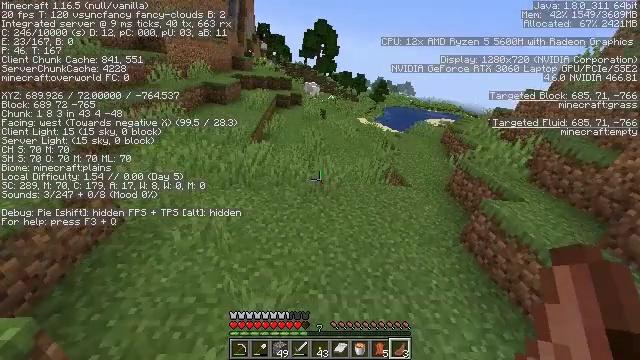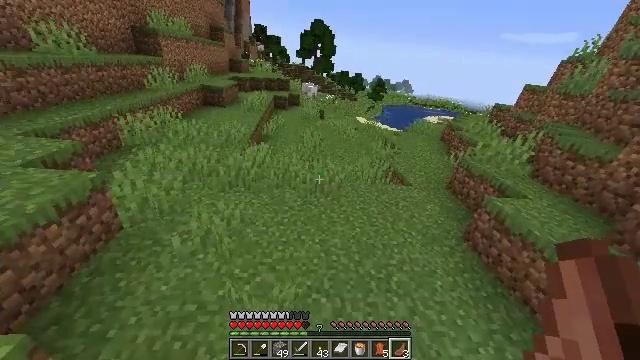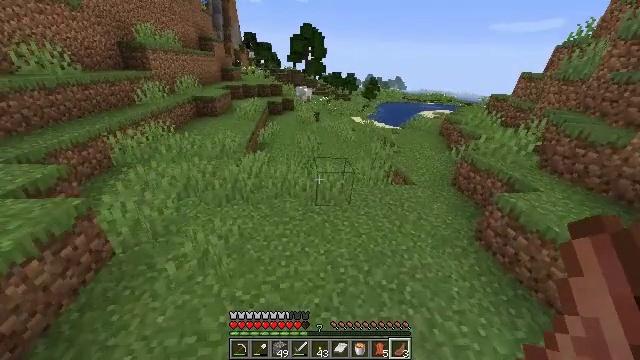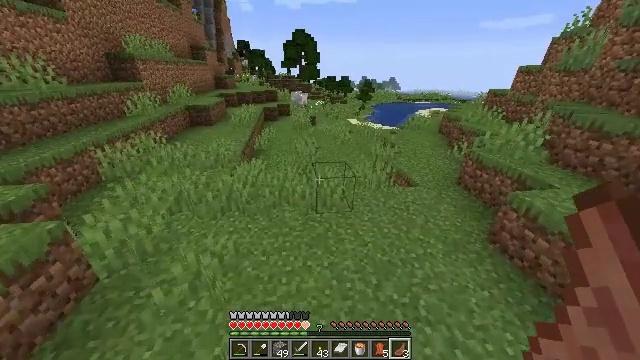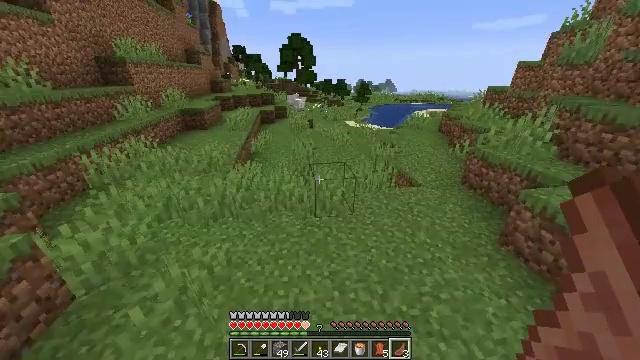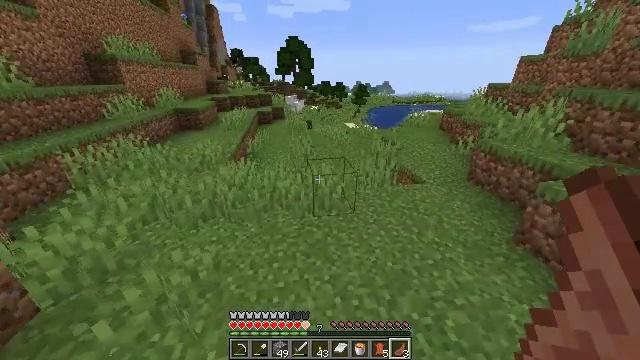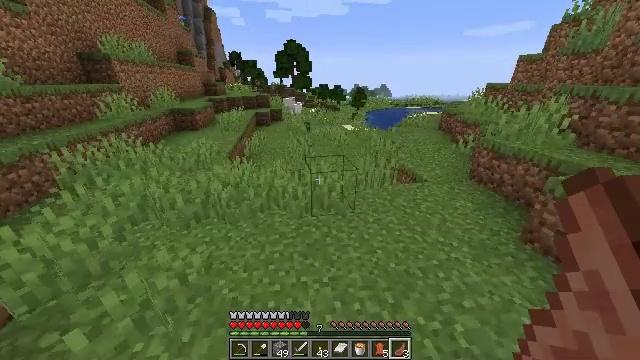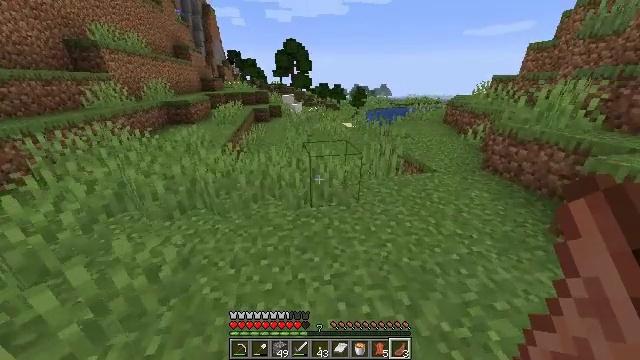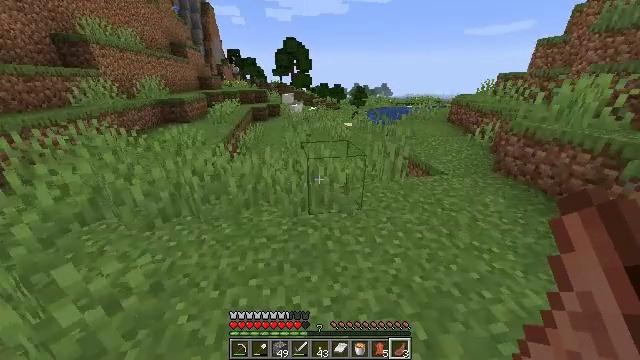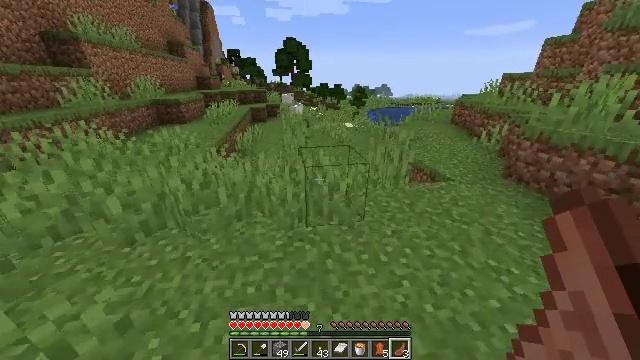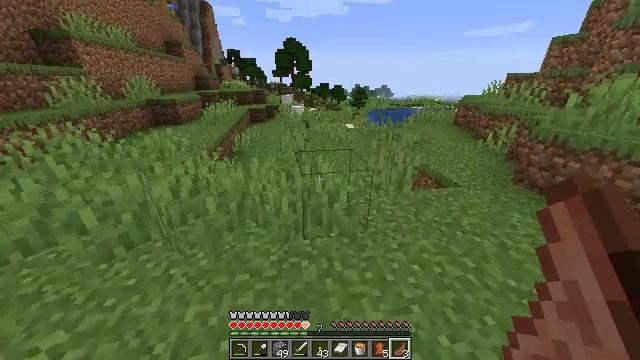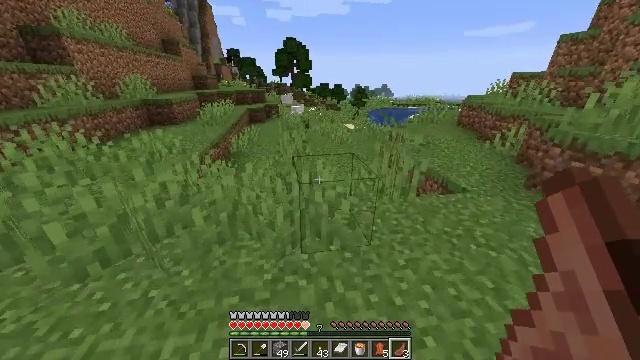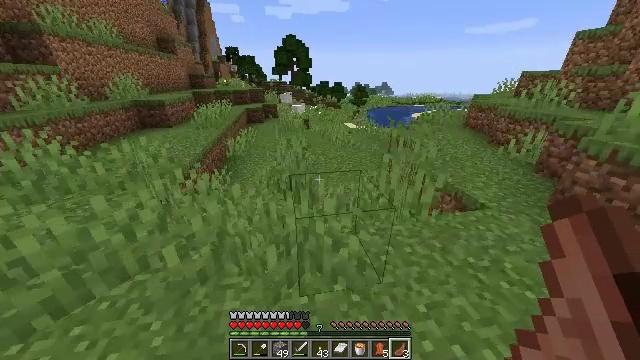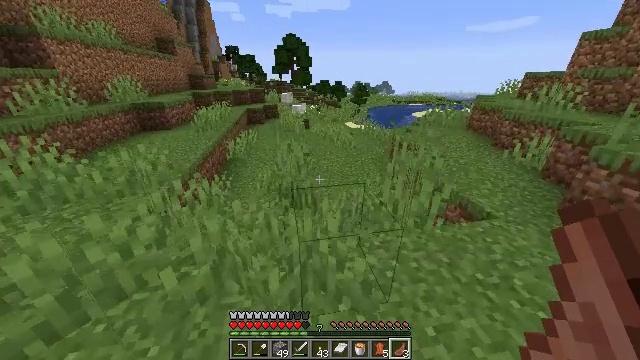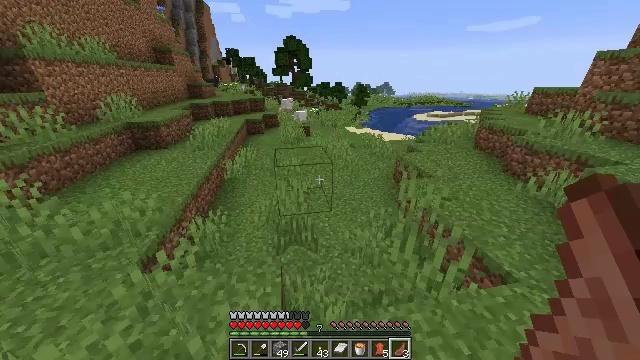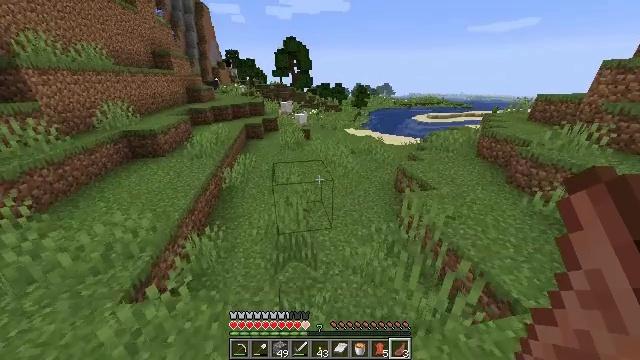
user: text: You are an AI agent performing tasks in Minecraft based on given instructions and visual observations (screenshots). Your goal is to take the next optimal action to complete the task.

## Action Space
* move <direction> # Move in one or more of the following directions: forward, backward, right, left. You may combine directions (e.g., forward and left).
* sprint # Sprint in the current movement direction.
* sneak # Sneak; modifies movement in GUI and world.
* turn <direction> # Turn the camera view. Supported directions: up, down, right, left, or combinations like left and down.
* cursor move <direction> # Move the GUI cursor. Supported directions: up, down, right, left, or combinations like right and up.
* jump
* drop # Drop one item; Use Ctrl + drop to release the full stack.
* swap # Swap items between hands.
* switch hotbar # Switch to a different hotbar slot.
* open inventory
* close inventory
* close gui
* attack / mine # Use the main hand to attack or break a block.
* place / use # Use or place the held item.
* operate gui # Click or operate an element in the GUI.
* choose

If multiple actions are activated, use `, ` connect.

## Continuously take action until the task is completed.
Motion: motion action
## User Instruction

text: Collect red sand from a desert biome.
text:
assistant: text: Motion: move forward
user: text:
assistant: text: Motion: move forward
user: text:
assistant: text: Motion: move forward
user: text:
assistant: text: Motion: move forward
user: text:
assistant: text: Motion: move forward
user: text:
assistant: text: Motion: move forward
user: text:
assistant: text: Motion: move forward
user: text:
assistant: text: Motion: move forward, sprint
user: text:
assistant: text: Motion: move forward, sprint
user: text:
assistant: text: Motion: move forward, sprint
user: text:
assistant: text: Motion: move forward, sprint
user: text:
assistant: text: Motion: move forward, sprint
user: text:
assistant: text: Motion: move forward, sprint, jump
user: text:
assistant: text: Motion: move forward, sprint, jump
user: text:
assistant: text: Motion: move forward, sprint, jump
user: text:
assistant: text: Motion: move forward, sprint, jump
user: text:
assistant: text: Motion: move forward, sprint, jump
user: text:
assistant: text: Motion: move forward, sprint, jump
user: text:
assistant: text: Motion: move forward, sprint, jump
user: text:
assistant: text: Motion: move forward, sprint, jump
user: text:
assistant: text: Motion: move forward, sprint, jump
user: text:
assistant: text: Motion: move forward, sprint, jump
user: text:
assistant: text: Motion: move forward, sprint, jump
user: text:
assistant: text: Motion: move forward, sprint, jump
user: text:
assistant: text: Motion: move forward, sprint, jump
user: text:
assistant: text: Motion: move forward, sprint, jump
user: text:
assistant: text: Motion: move forward, sprint, jump
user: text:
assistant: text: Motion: move forward, sprint, turn right, jump
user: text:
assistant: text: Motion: move forward, sprint, turn right, jump
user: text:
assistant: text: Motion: move forward, sprint, turn right, jump